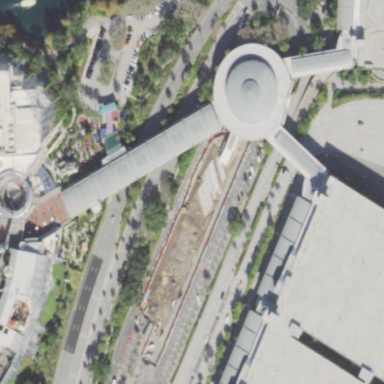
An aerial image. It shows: Round-shaped roof on man-made bridge.